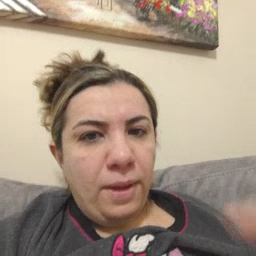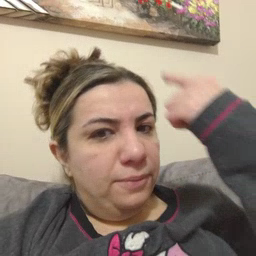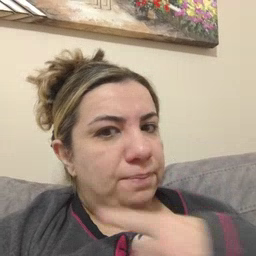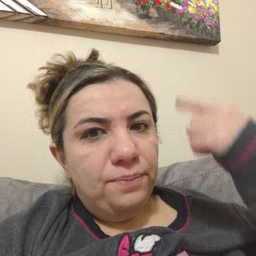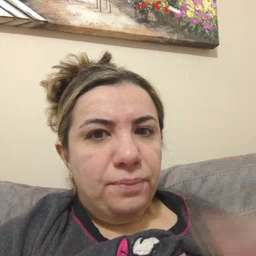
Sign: face